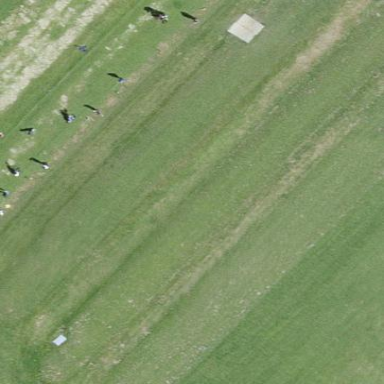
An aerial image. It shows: Driving range for golf practice.